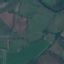
Label: Pasture